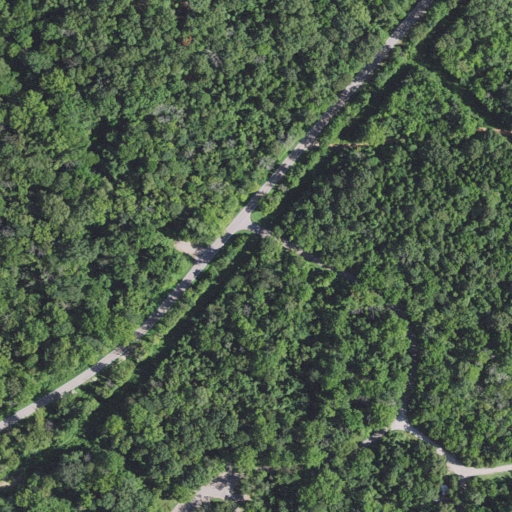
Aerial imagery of valley in Missouri named Pigpen Hollow containing deciduous forest, open development, mixed forest, and evergreen forest